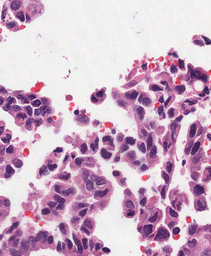
Tumor epithelial tissue: yes
Tumor-associated stroma tissue: no
Normal tissue: no